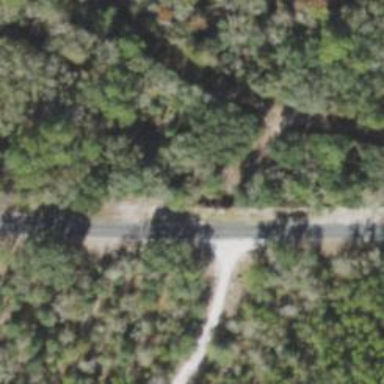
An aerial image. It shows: Abandoned road.